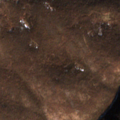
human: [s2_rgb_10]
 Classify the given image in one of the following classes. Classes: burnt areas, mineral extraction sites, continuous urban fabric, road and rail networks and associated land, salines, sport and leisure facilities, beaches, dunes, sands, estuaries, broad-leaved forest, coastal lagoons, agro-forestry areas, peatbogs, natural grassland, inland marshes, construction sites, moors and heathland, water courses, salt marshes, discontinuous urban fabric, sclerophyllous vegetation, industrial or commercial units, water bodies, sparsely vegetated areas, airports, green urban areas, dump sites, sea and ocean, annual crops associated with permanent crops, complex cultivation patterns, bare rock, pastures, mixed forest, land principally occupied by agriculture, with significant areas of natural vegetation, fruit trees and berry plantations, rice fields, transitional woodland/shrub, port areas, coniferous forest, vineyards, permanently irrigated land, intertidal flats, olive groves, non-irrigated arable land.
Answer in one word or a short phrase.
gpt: broad-leaved forest, transitional woodland/shrub